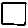
Label: square